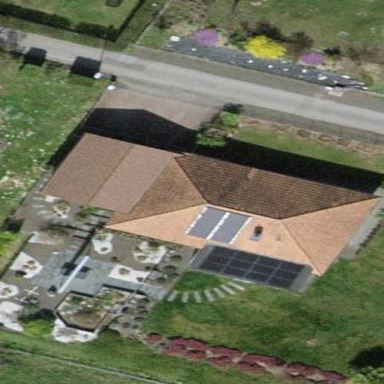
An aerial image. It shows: Detached building with hipped roof shape.